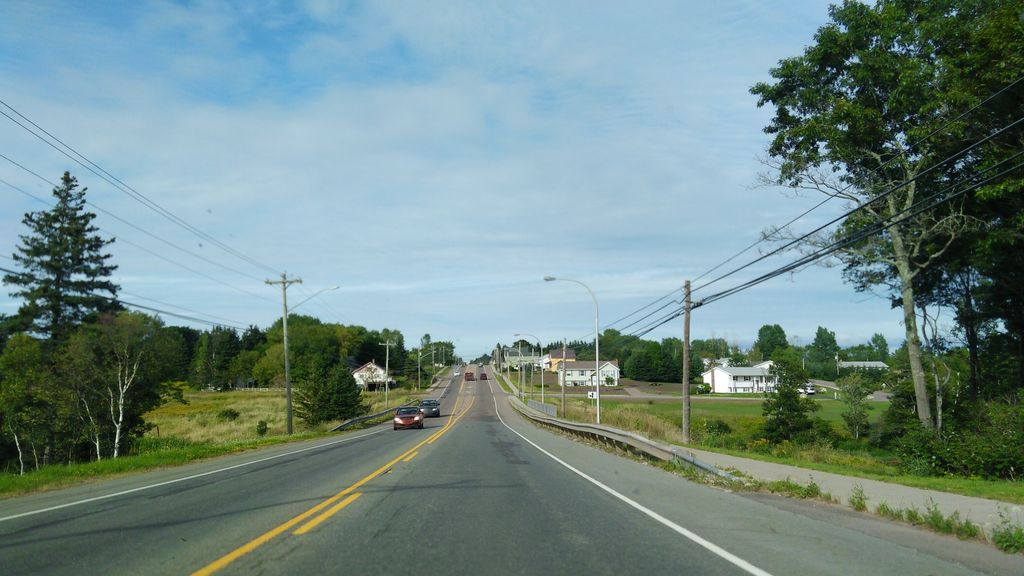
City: charlottetown